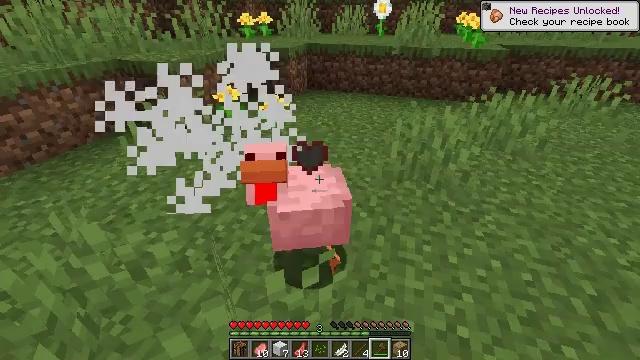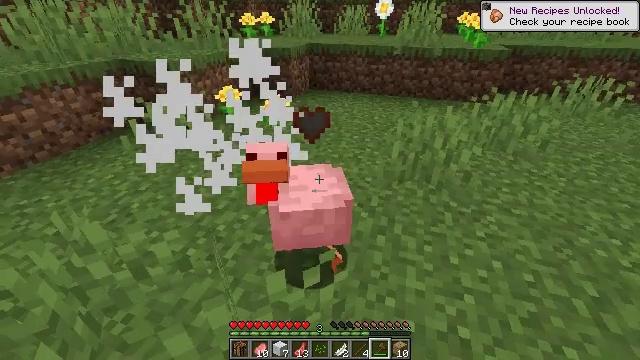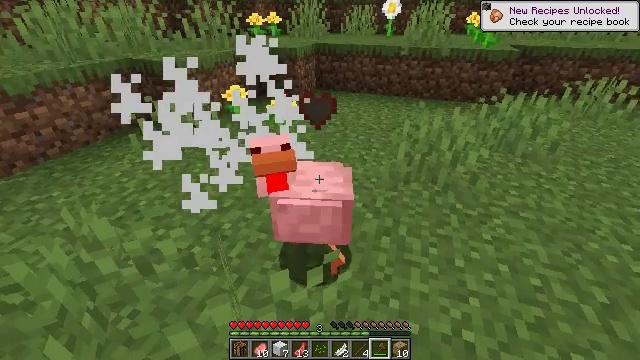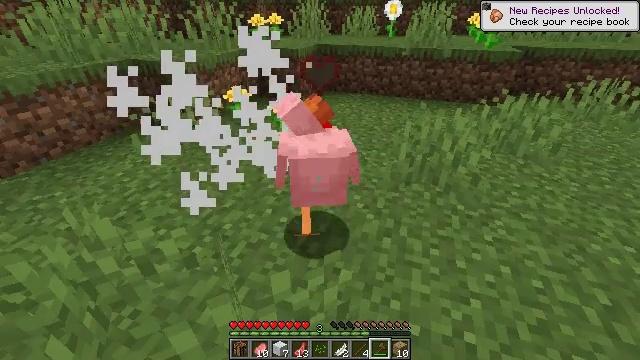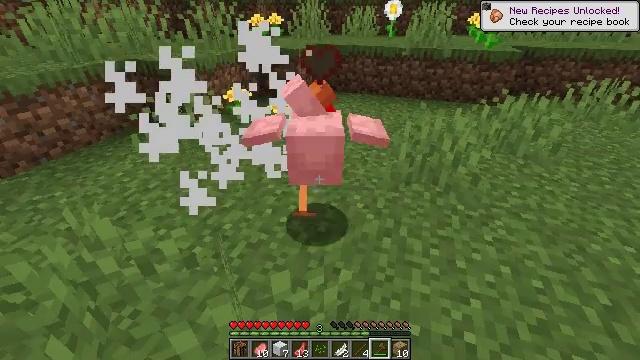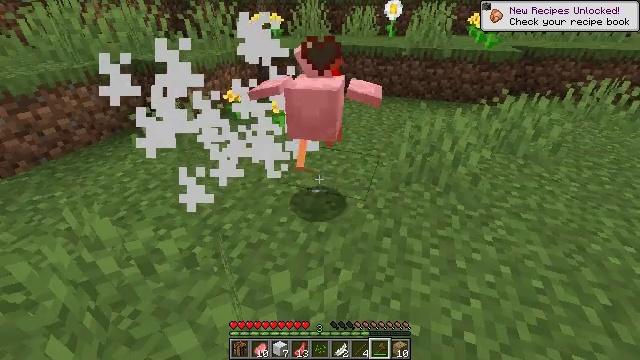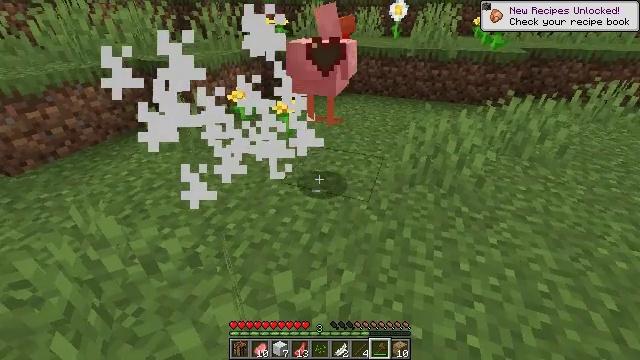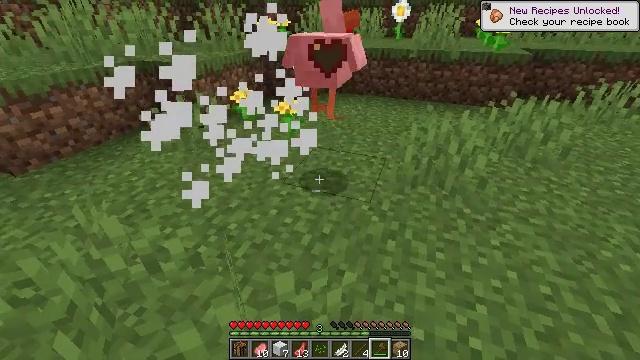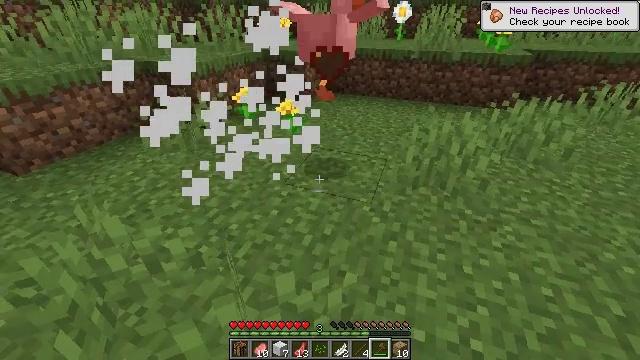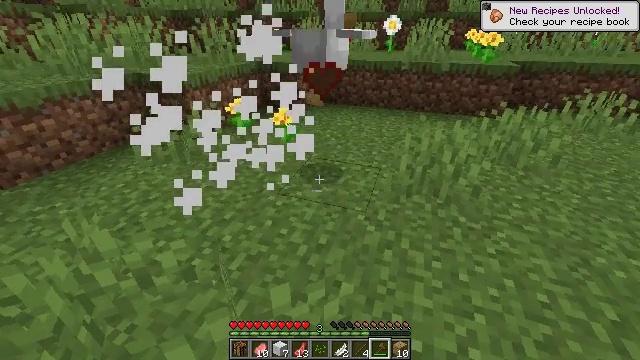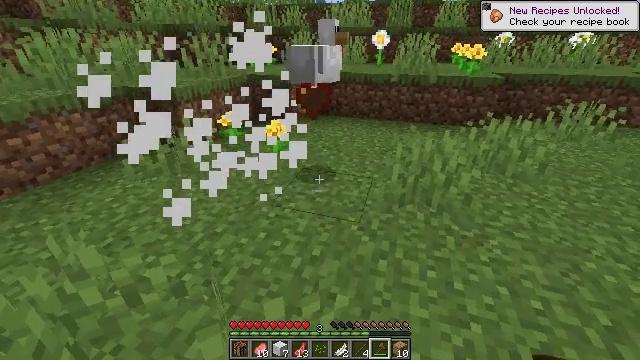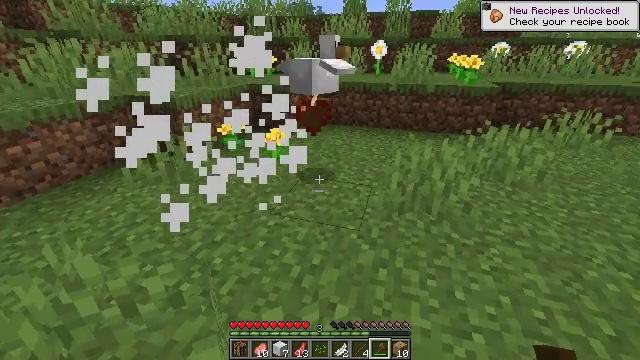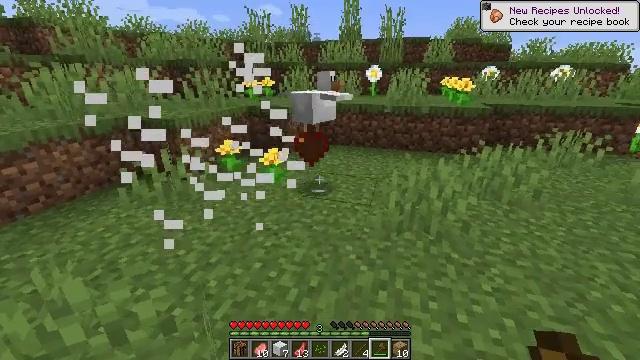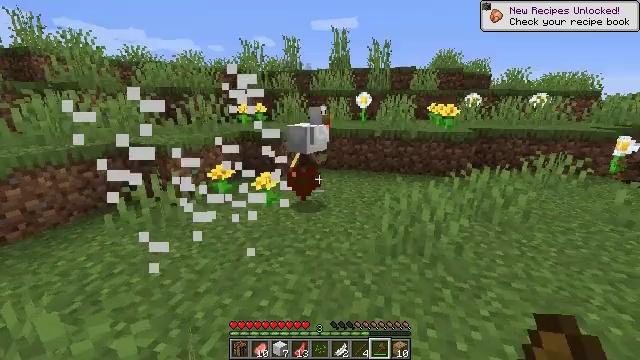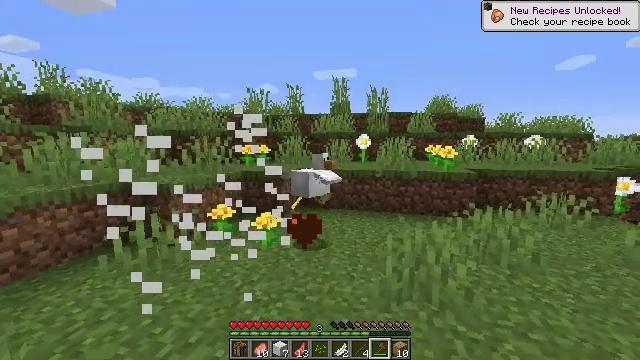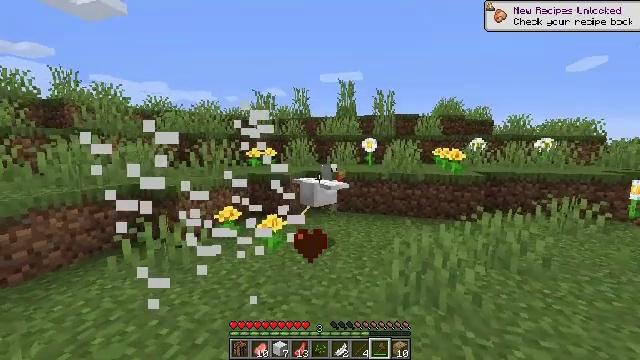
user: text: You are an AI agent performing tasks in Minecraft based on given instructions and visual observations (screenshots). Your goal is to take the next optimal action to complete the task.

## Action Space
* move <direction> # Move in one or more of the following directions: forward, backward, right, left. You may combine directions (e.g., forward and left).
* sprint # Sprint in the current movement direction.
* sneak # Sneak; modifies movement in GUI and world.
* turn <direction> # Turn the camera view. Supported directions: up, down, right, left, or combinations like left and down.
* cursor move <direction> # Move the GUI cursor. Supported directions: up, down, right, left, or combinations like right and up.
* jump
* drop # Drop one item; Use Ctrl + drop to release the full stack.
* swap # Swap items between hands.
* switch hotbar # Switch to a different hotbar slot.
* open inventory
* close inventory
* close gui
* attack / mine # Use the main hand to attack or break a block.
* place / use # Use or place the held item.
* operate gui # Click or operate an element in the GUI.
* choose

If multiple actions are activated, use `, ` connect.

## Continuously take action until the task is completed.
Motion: motion action
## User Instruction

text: Break the dandelion to obtain it.
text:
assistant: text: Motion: no_op
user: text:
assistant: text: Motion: turn left
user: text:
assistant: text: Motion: no_op
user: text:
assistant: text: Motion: no_op
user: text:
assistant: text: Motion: no_op
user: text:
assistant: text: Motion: no_op
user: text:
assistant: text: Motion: no_op
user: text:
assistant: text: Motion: no_op
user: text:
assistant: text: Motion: turn right and up
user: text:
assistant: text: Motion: turn right and up
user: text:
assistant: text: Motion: turn up
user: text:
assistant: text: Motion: turn up
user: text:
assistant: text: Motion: turn right and up
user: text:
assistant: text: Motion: turn up, attack / mine
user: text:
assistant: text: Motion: turn left, attack / mine
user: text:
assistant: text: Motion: attack / mine
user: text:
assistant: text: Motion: no_op
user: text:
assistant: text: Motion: no_op
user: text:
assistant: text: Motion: no_op
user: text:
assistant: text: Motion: no_op
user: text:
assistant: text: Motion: turn down
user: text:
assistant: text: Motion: move forward
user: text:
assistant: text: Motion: move forward
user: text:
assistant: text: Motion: move forward
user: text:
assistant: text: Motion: move forward, turn right and down
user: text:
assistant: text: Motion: move forward, turn right and down
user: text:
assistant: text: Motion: move forward
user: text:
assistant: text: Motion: move forward, sprint, turn right and down
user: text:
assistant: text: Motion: move forward, sprint, turn right and down
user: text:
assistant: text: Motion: move forward, sprint